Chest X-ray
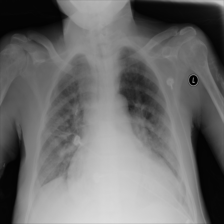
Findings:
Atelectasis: negative
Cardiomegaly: negative
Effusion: positive
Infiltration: negative
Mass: negative
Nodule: negative
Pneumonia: negative
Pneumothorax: negative
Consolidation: negative
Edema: negative
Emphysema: negative
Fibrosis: negative
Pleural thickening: negative
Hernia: negative